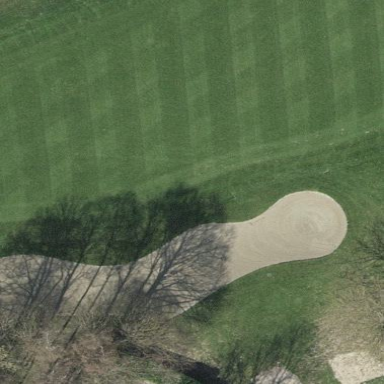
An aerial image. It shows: Golf bunker filled with sandy terrain.